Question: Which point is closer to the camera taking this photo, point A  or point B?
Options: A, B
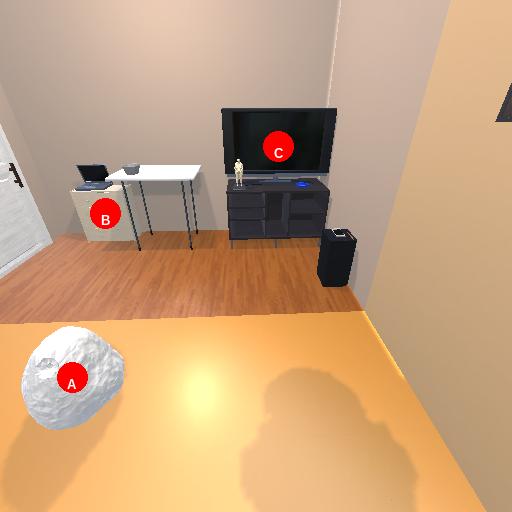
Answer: A